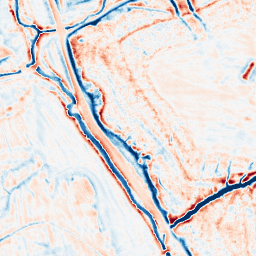
Category: edge_preserving
Decomposition family: bilateral
Decomposition parameters: d: 15
sigma_color: 50
sigma_space: 75
Upsampling method: sinc_hamming
Upsampling parameters: scale: 8
kernel_size: 16
Upsampling scale: 8